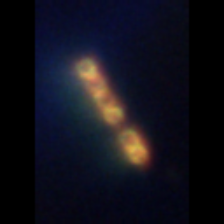
Taxon: Chaetoceros
Group: Diatoms